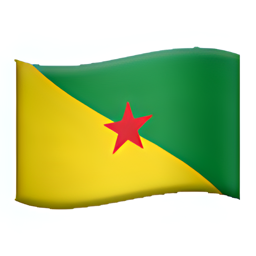
Name: flag for french guiana
Emoji: 🇬🇫
Group: Flags
Sub-group: country-flag